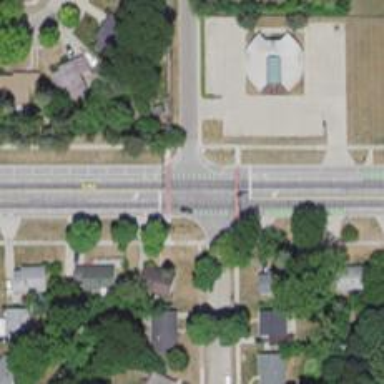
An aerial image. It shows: Secondary road with buffered cycle lane.